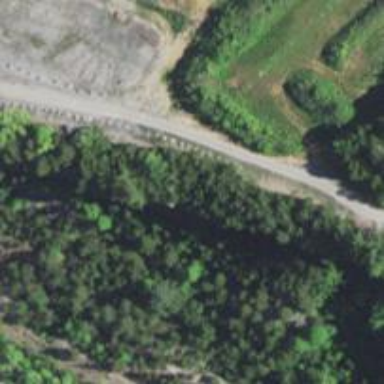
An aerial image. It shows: Quarry area.